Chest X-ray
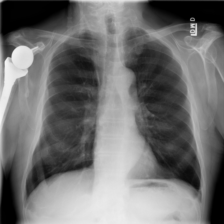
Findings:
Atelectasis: negative
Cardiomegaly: negative
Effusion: negative
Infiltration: negative
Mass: negative
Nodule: negative
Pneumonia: negative
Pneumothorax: negative
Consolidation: negative
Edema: negative
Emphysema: negative
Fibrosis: negative
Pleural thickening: negative
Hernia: negative